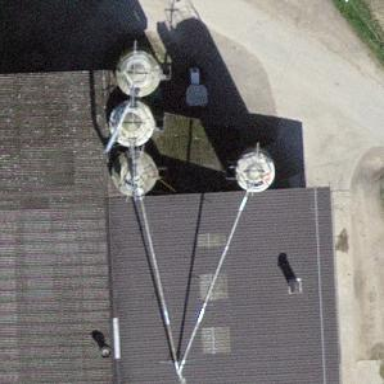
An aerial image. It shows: Silo.